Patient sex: M
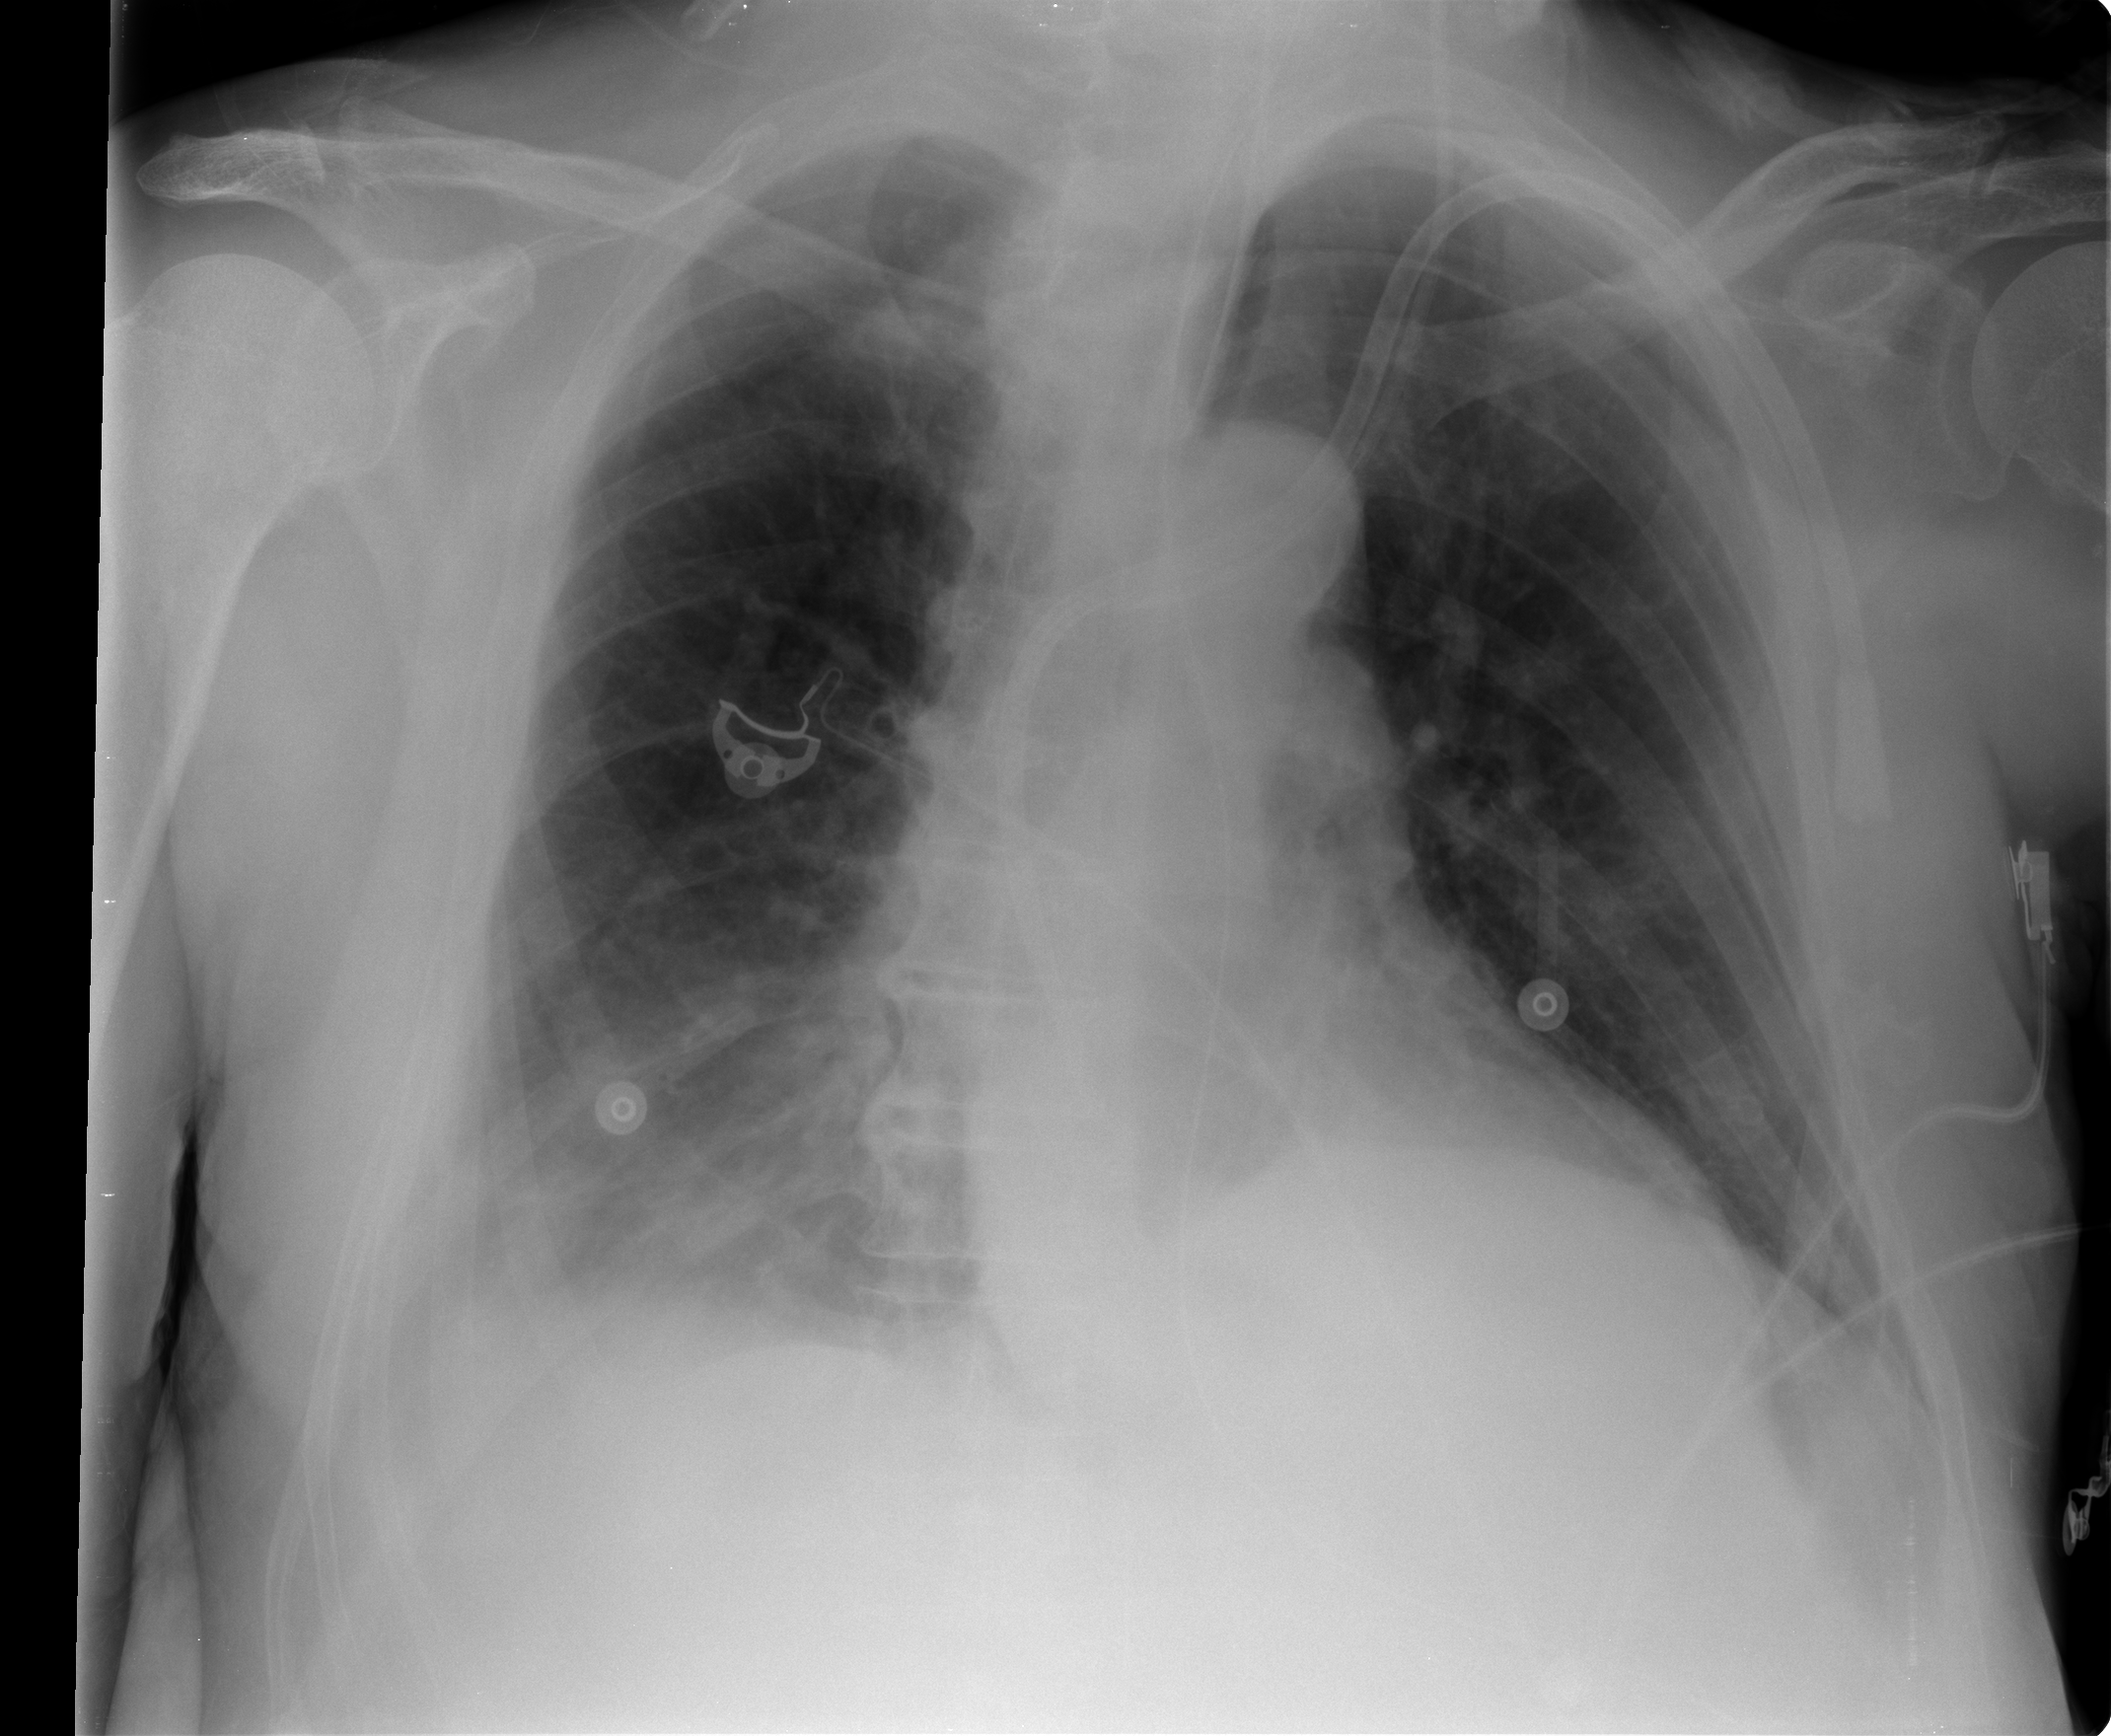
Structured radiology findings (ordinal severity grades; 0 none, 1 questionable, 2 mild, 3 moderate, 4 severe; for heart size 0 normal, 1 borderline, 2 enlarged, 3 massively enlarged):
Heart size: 0
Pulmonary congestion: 0
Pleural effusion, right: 2
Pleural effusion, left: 0
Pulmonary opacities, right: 0
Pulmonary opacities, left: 0
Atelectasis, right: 2
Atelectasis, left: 2